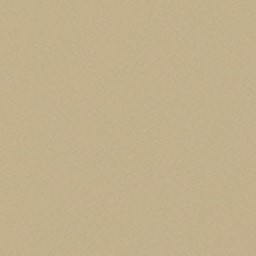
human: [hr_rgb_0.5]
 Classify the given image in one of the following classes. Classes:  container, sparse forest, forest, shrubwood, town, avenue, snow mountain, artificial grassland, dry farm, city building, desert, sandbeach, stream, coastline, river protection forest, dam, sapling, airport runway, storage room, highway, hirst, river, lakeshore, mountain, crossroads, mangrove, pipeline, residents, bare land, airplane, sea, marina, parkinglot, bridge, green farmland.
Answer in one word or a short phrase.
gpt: desert